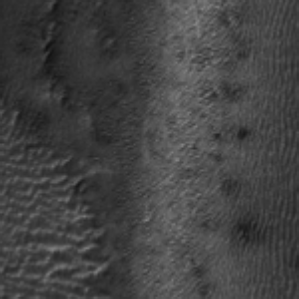
Label: frost